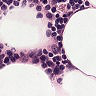
Metastatic tissue present: no